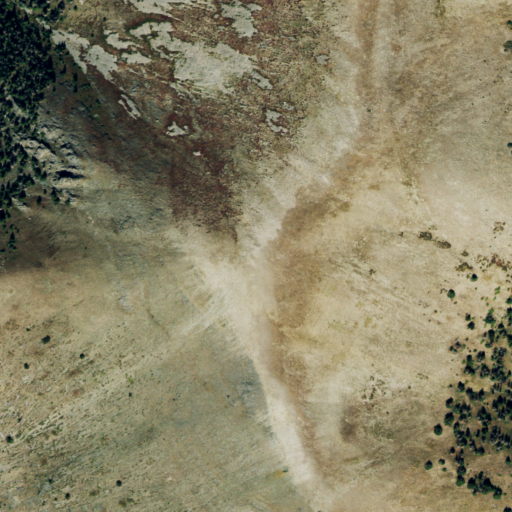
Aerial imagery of mountain in Colorado named Carbonate Mountain containing shrub, grassland, mixed forest, and evergreen forest